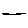
Label: line